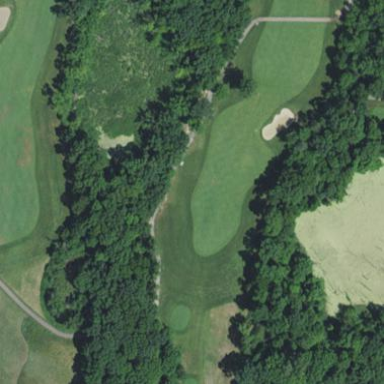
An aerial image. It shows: Grassy area designated as golf fairway.